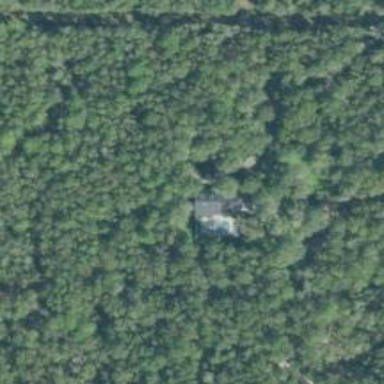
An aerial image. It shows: Simple house.